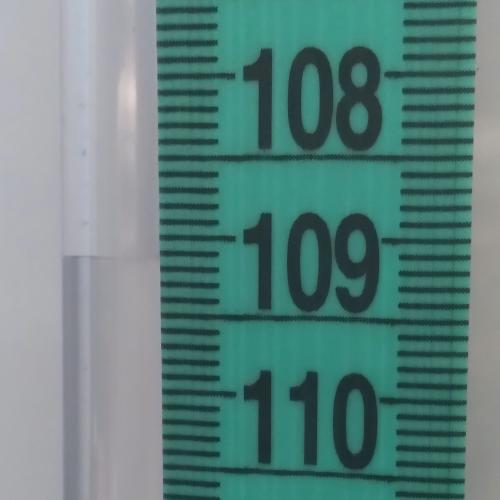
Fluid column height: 109.1 cm